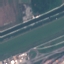
Label: River